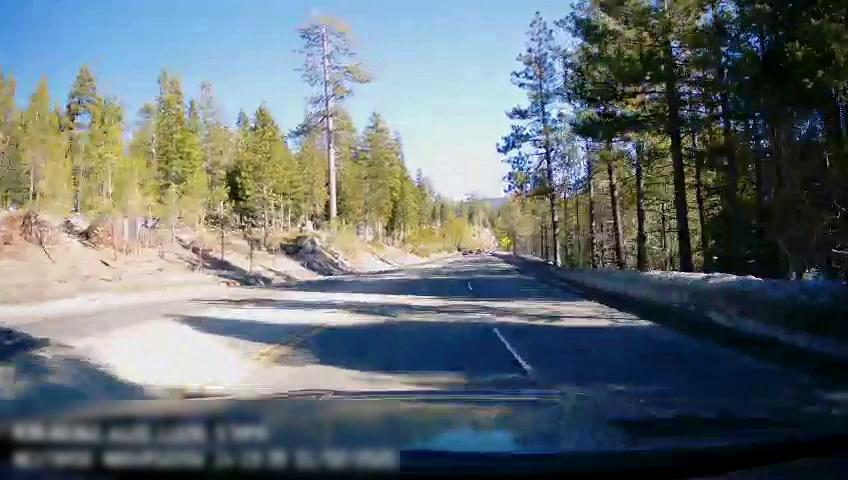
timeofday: Day
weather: Sunny
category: Drivable Space
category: Lanes | Current Lane
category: Lanes | Alternate Lane
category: Lanes | Current Lane
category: Traffic | Signs